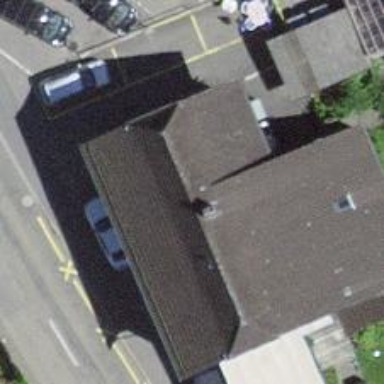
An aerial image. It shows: Convenience shop.